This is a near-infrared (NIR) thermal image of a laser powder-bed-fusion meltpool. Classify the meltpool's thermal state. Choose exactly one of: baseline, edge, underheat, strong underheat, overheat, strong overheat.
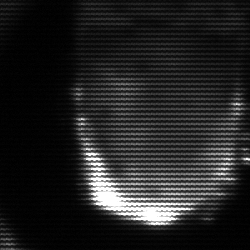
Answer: baseline